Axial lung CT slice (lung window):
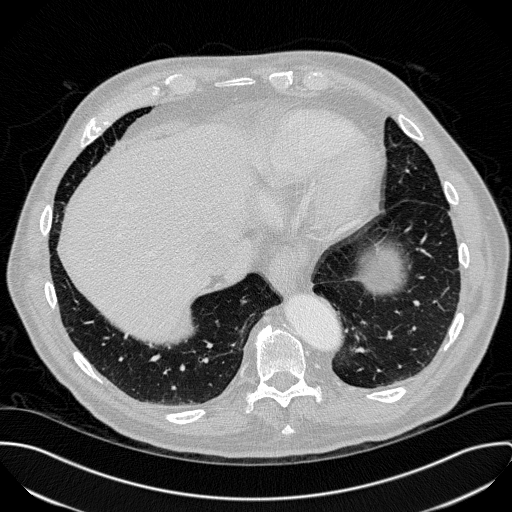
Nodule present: no